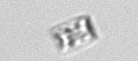
Label: Bacillariophyceae_morphotype1